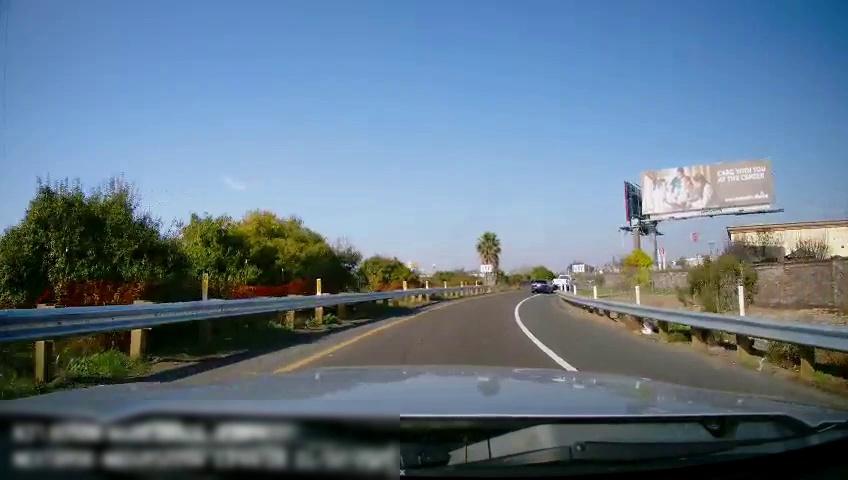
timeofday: Day
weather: Sunny
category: Drivable Space
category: Vehicles | Car
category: Vehicles | Truck
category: Lanes | Alternate Lane
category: Lanes | Alternate Lane